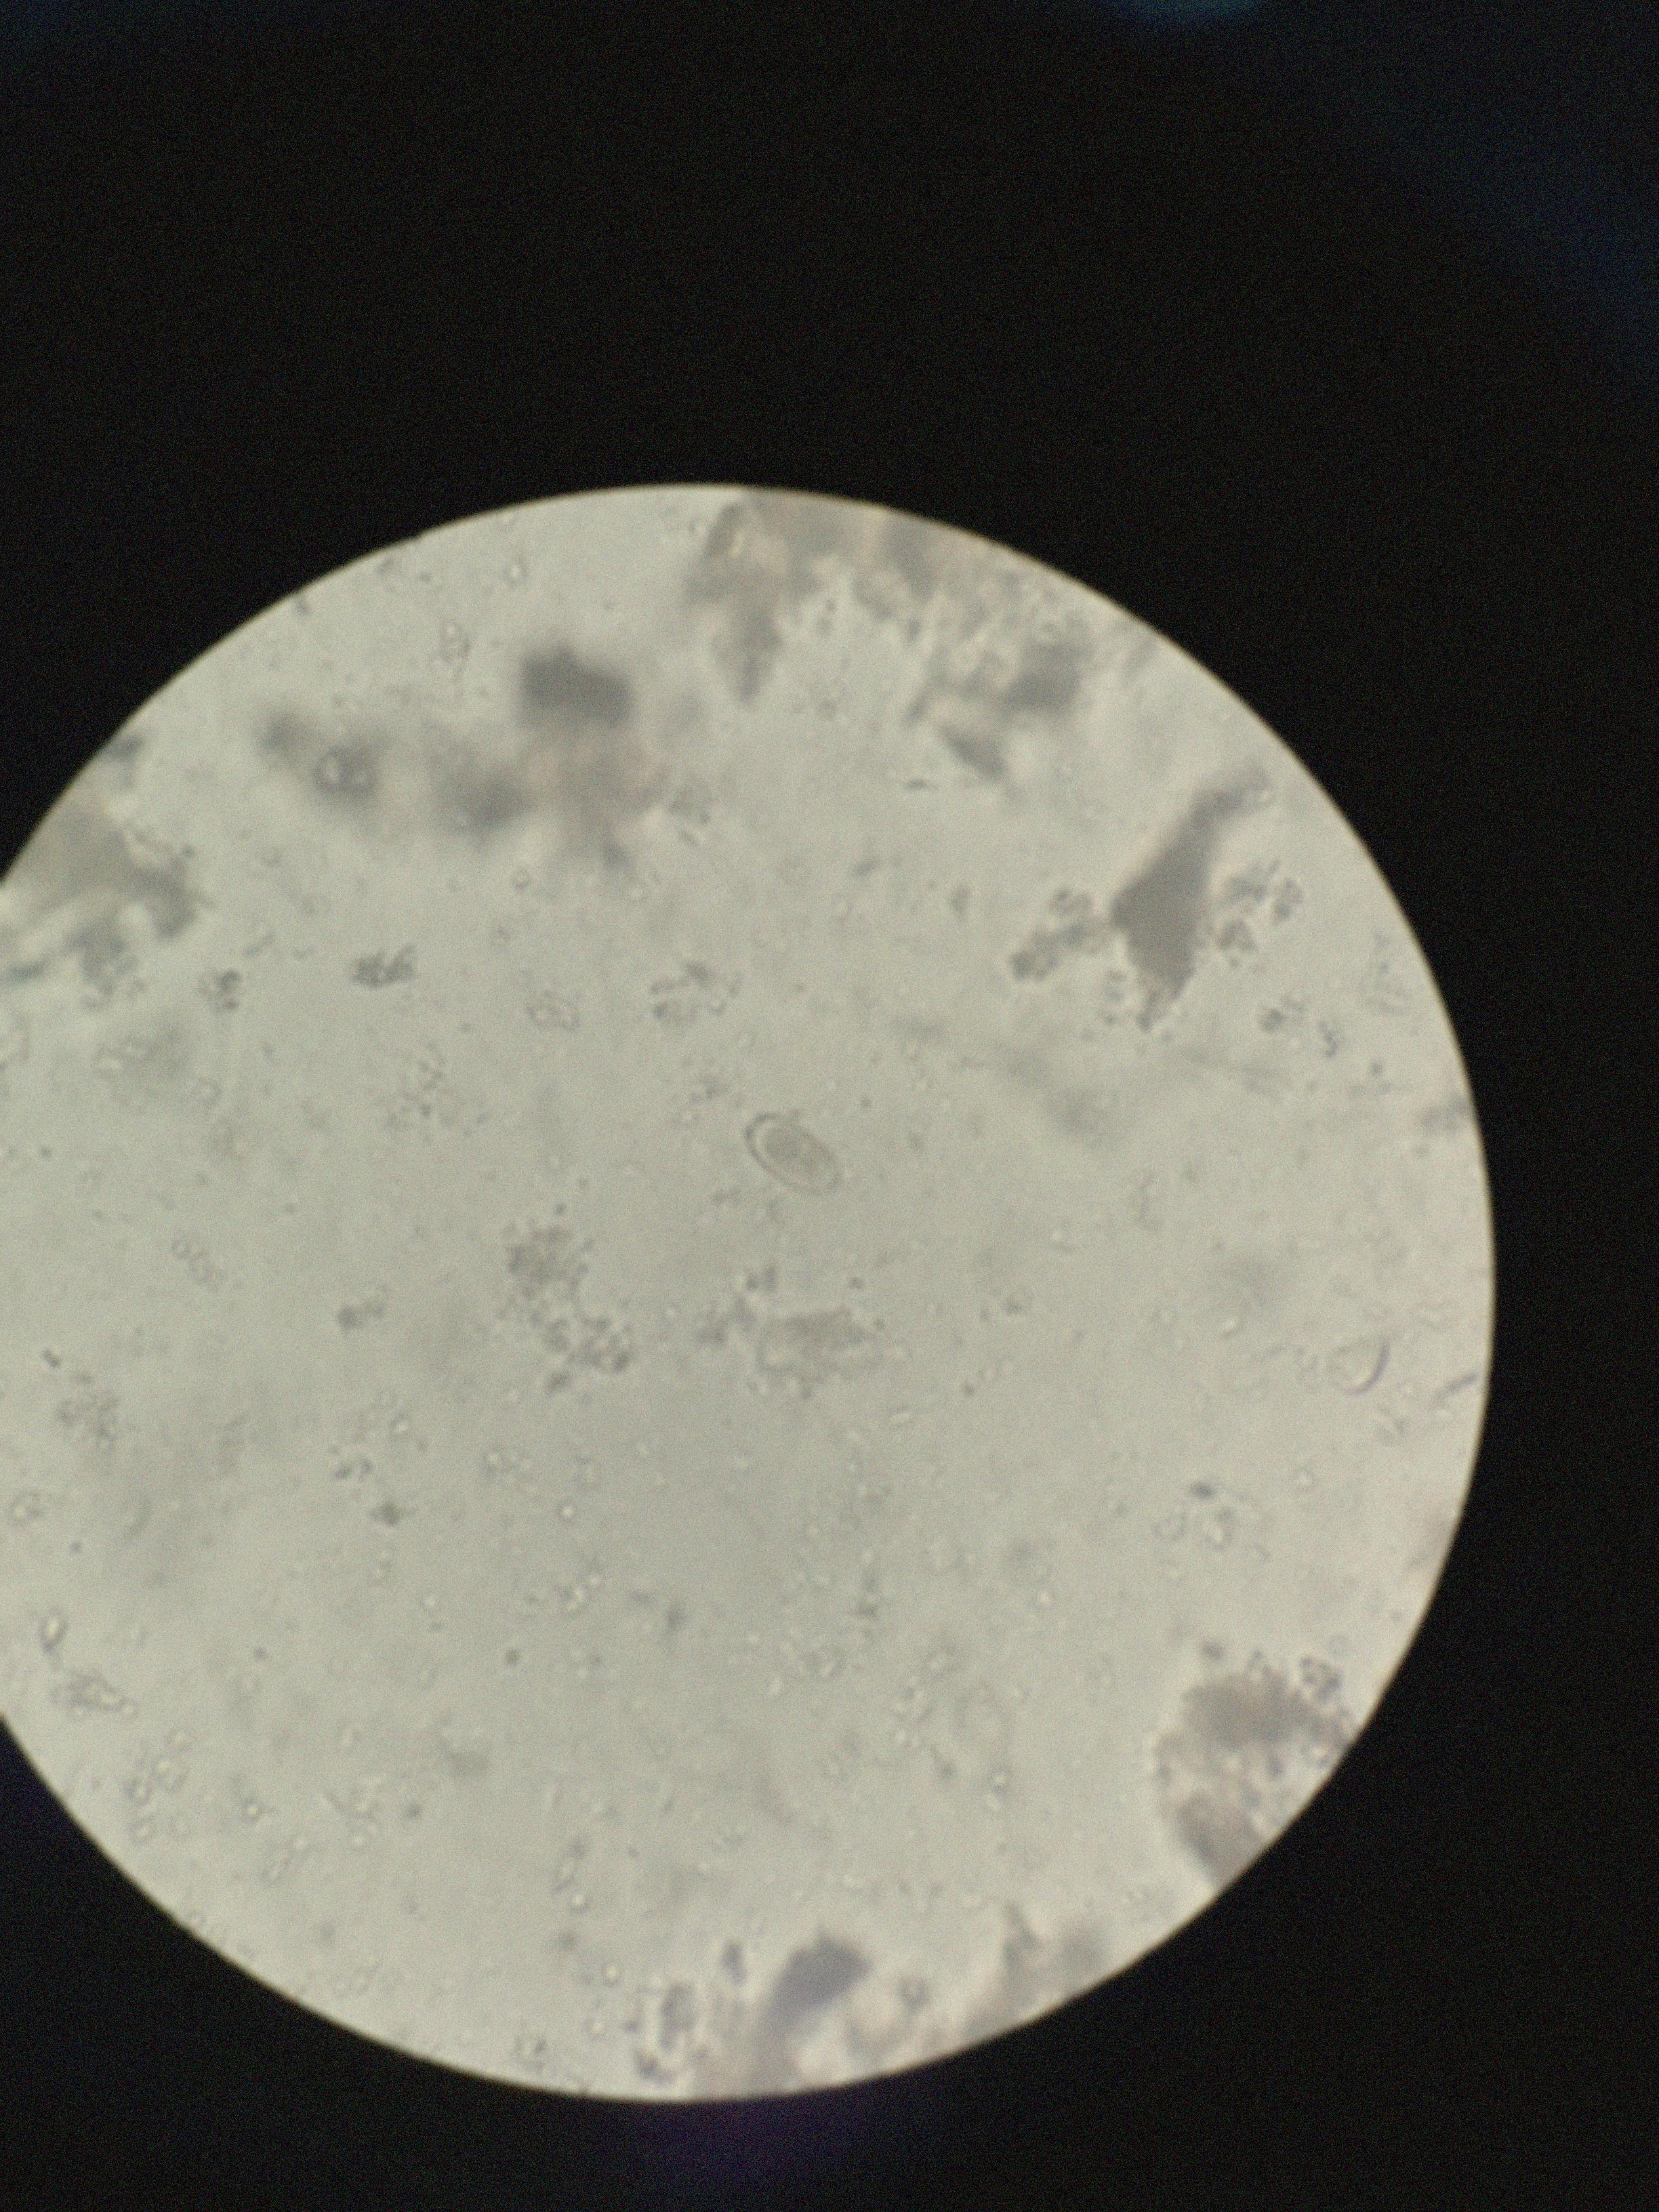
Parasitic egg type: Capillaria philippinensis